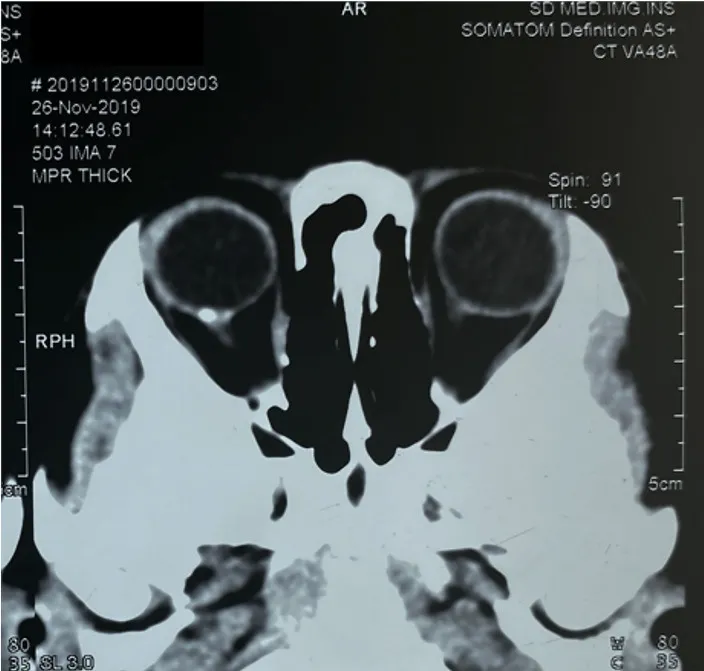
Computerized tomography scan of the orbit demonstrated a hyperdense choroidal plaque with the same density as bone at the level of the optic disc in the right eye.
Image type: radiology (ct)